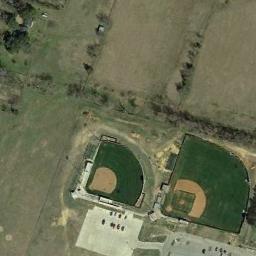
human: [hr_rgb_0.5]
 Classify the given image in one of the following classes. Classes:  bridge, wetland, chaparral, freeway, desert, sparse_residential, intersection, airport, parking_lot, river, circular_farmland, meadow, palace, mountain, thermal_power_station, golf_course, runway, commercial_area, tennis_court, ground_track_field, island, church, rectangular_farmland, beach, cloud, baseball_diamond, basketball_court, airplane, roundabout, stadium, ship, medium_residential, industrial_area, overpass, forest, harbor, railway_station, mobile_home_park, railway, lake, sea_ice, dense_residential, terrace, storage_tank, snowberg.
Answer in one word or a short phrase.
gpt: baseball_diamond